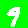
Digit: 9